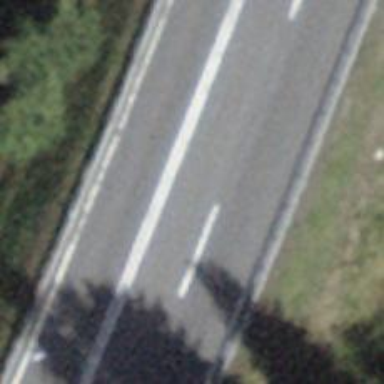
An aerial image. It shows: Asphalt trunk motorway.